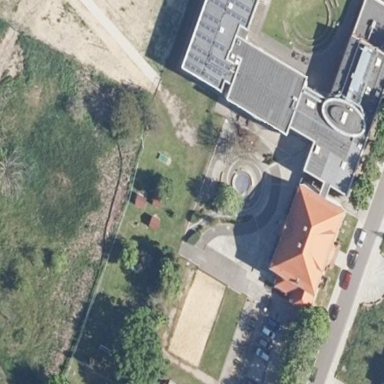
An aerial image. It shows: School.